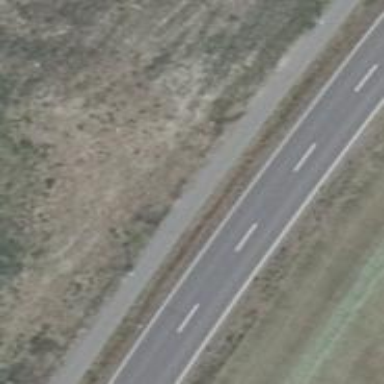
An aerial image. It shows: Asphalt path.